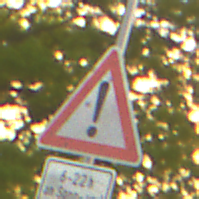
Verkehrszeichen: Gefahrenstelle
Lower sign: ZeitangabenMitBeschraenkungAufWochentage4
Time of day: SunriseSunset
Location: Outdoor (RoadRail)
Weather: Clear
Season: NotSpecified
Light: Natural